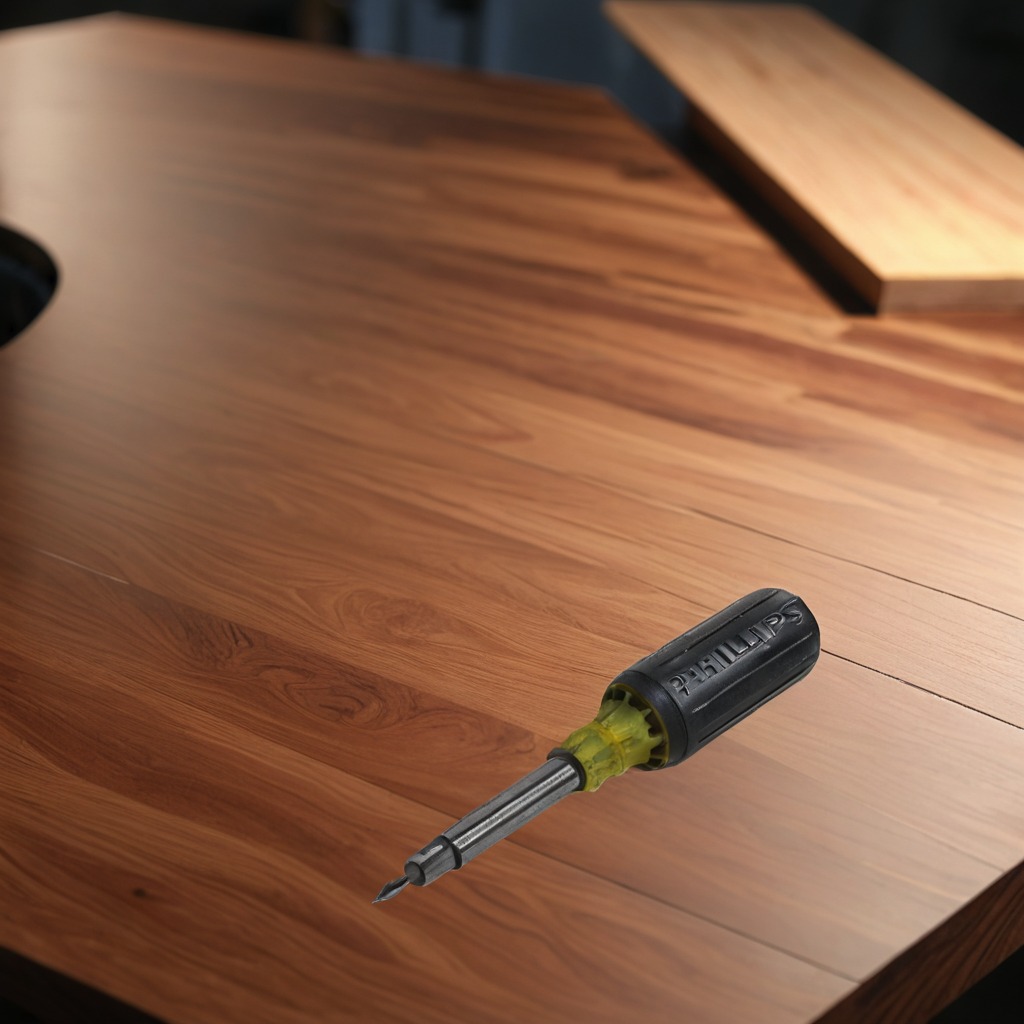
A screwdriver is lying on a wooden table in a carpentry studio.